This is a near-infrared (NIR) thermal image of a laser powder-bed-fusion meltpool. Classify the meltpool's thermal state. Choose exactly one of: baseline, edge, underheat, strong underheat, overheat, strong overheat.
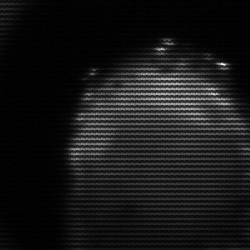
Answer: edge